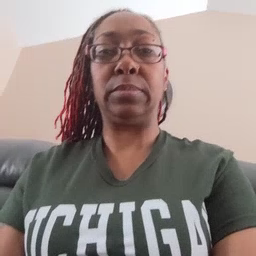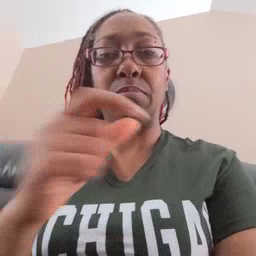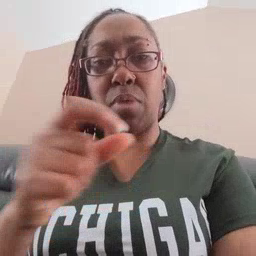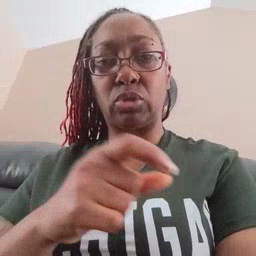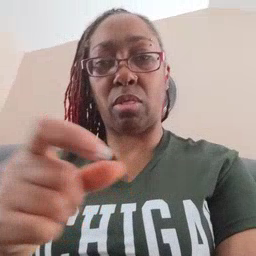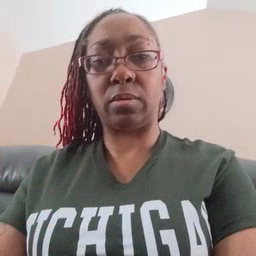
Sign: puzzle